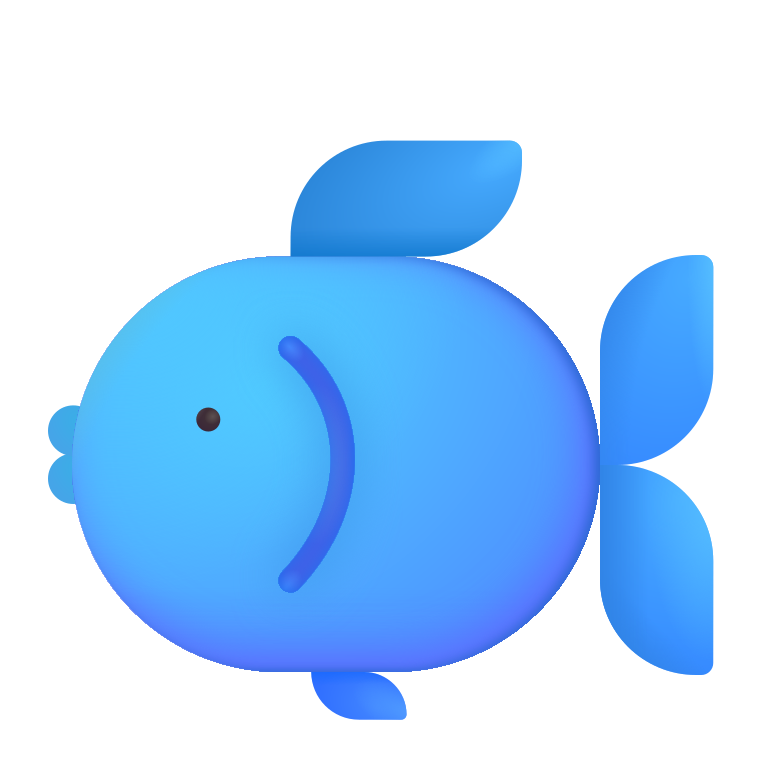
fish color